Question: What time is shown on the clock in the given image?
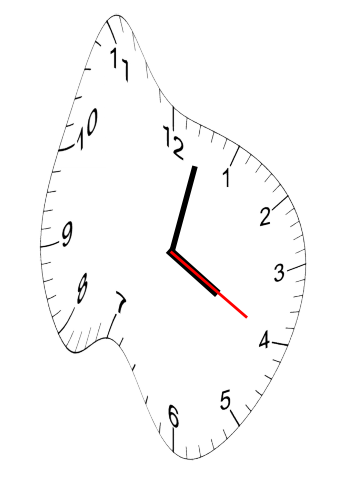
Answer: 04:02:20